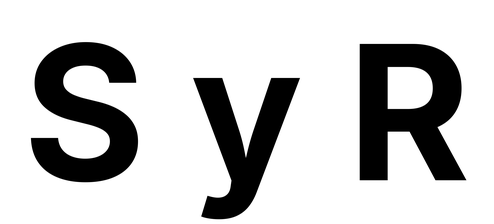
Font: Inter_Bold